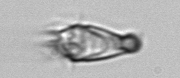
Label: Paratontonia_gracillima